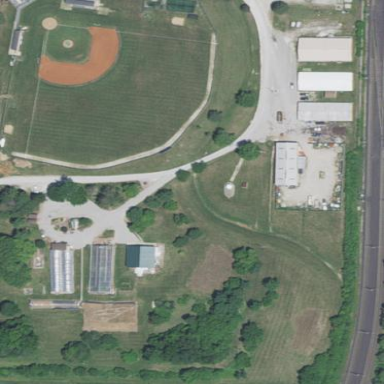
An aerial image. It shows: Baseball pitch for leisure land activities.